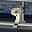
Label: 9